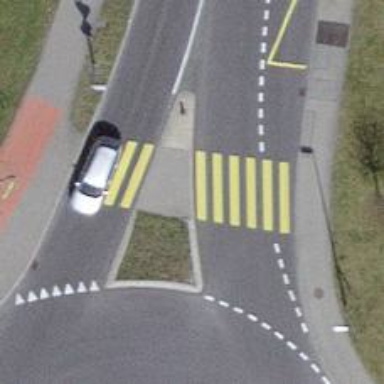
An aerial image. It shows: Traffic island located on footway.